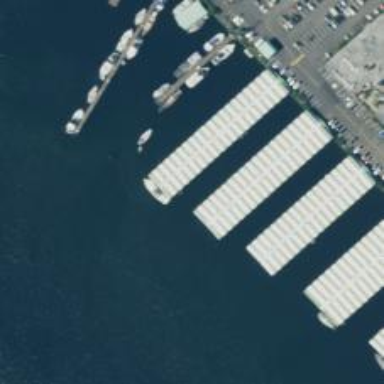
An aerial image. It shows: Man-made pier.